Field crop: maize
Growth stage: 1
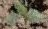
Species: datura